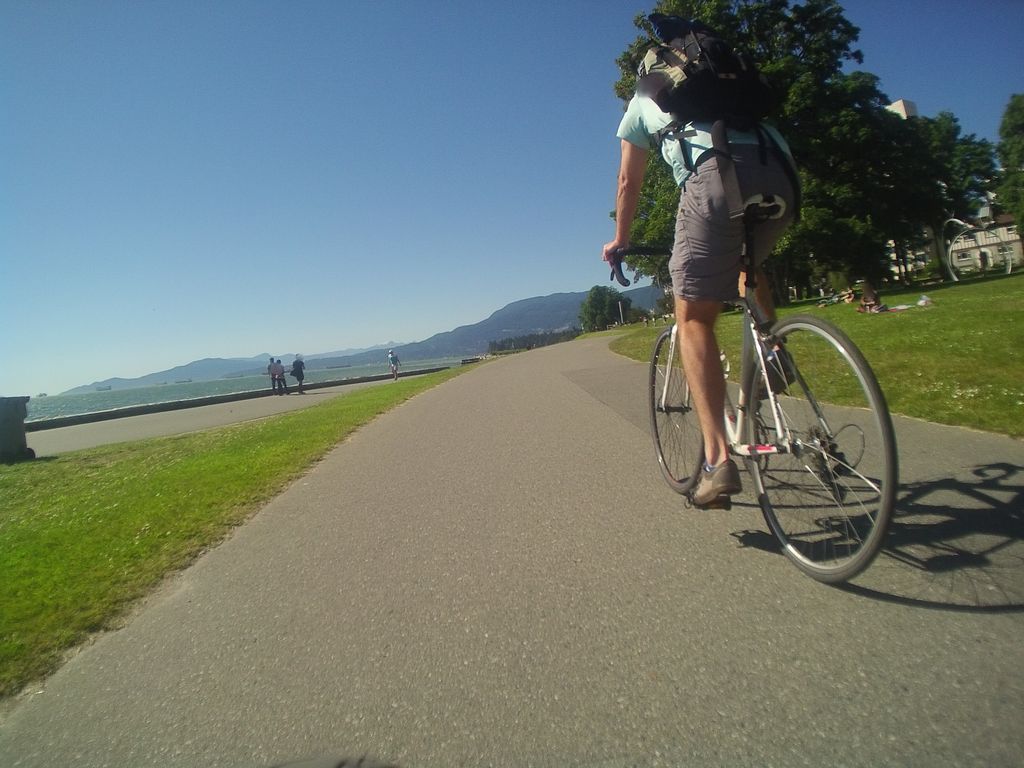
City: vancouver